Interaction volume radius: 5 \u00c5
Interaction volume height: 20 \u00c5
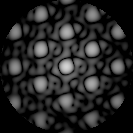
Disorder parameter: 0.07949